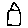
Label: house